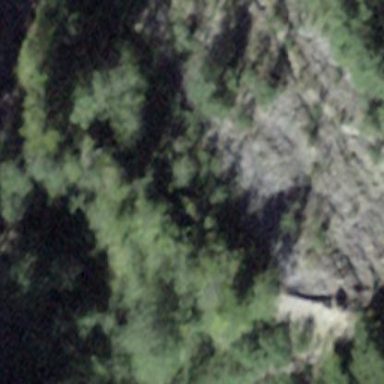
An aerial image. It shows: Natural scree.